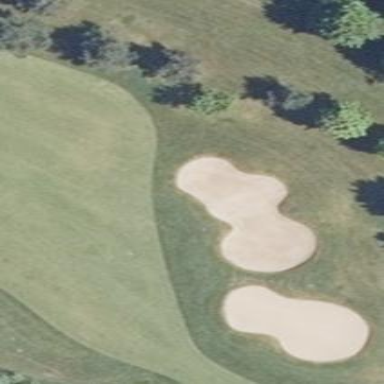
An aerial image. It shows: Golf bunker.